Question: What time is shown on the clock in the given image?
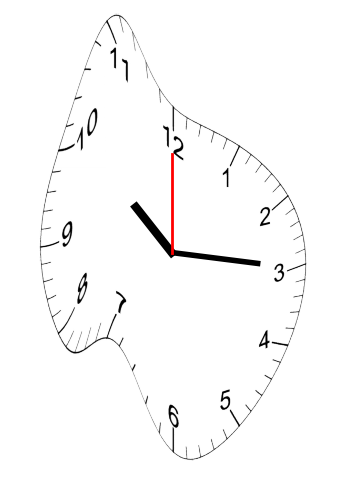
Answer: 10:15:00